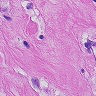
Metastatic tissue present: yes